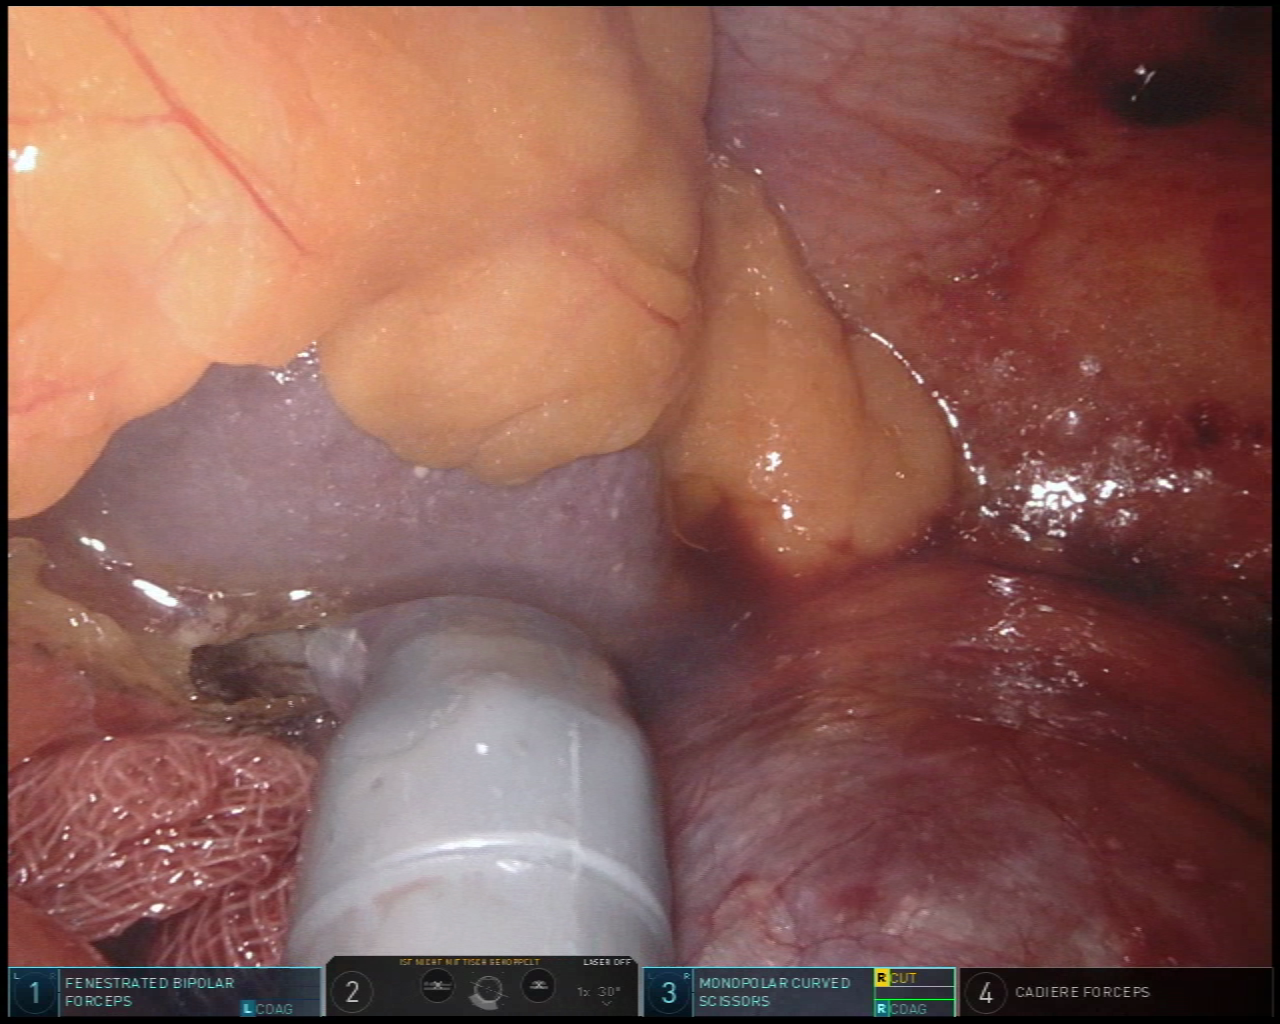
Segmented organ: spleen
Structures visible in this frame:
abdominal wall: yes
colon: no
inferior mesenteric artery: no
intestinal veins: no
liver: no
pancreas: no
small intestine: no
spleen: yes
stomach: no
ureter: no
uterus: no
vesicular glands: no